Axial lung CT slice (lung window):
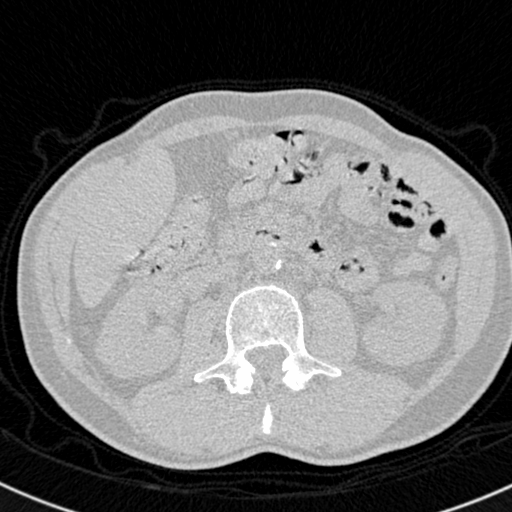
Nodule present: no